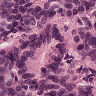
Metastatic tissue present: yes